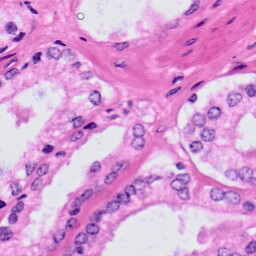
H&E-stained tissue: Prostate